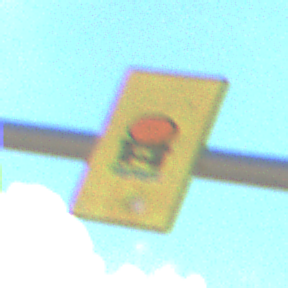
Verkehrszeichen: FahrzeugeMitWassergefaehrdenderLadungOhnePfeilsymbol
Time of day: Midday
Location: Outdoor (Nature)
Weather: PartlyCloudy
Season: Autumn
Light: Natural